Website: macys
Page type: cart
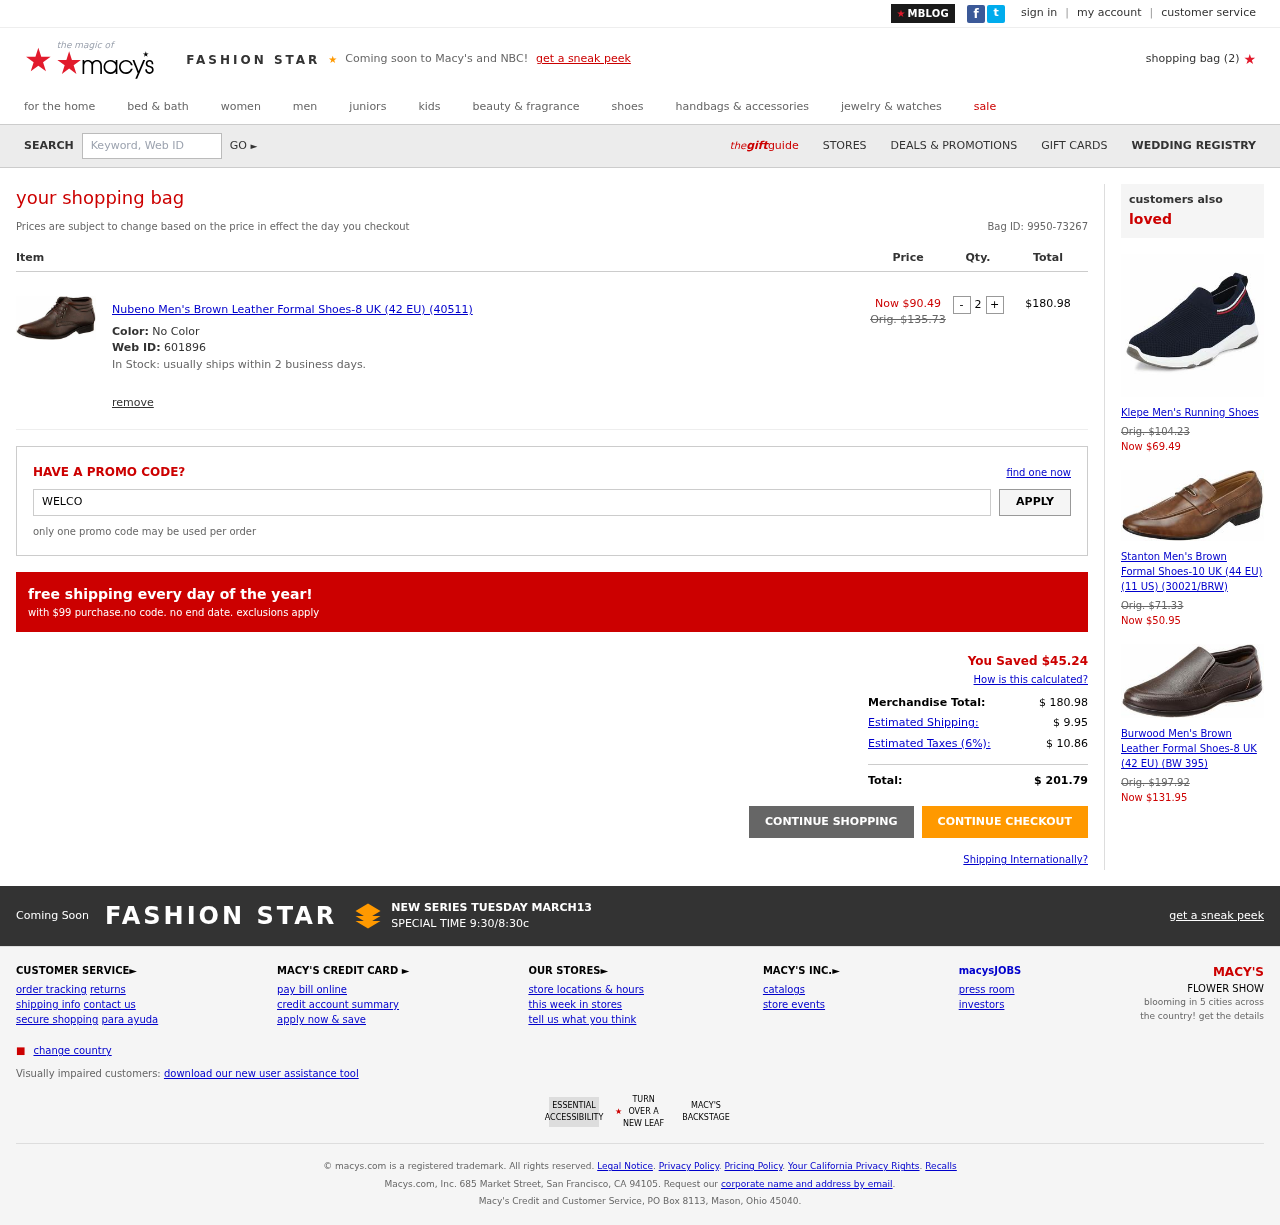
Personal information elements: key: PII_PROMO_CODE
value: WELCOME70
Product elements: key: PRODUCT1_NAME
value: Nubeno Men's Brown Leather Formal Shoes-8 UK (42 EU) (40511)
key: PRODUCT1_PRICE
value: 90.49
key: PRODUCT1_QUANTITY
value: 2
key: PRODUCT2_NAME
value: Klepe Men's Running Shoes
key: PRODUCT2_PRICE
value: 69.49
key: PRODUCT3_NAME
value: Stanton Men's Brown Formal Shoes-10 UK (44 EU) (11 US) (30021/BRW)
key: PRODUCT3_PRICE
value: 50.95
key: PRODUCT4_NAME
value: Burwood Men's Brown Leather Formal Shoes-8 UK (42 EU) (BW 395)
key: PRODUCT4_PRICE
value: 131.95
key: PRODUCT1_SKU
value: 601896
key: PRODUCT1_ORIGINAL_PRICE
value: Orig. $135.73
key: PRODUCT1_TOTAL
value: $180.98
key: PRODUCT2_ORIGINAL_PRICE
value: Orig. $104.23
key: PRODUCT3_ORIGINAL_PRICE
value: Orig. $71.33
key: PRODUCT4_ORIGINAL_PRICE
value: Orig. $197.92
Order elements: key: ORDER_NUM_ITEMS
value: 2
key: ORDER_ID
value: Bag ID: 9950-73267
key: ORDER_SAVINGS
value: $45.24
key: ORDER_SUBTOTAL
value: $ 180.98
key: ORDER_SHIPPING_COST
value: $ 9.95
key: ORDER_TAX
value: $ 10.86
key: ORDER_TOTAL
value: $ 201.79